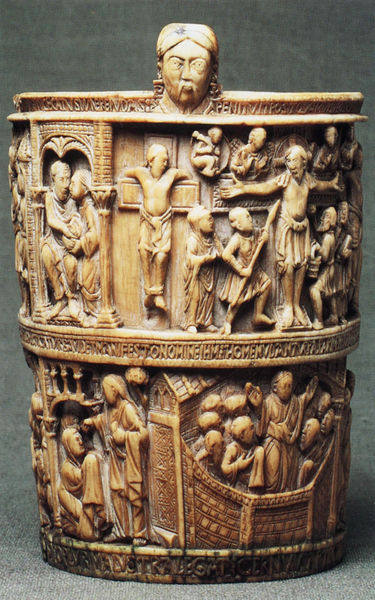
Titel: Basilewski Situla
Institution: London, Victoria and Albert Museum
Schlagwörter: kopf, nackt, menschen, fenster, holz, haus, ornament, arme, band, bibel, paar, boot, skulptur, beine, relief, farbig, hof, rand, lanze, inschrift, foto, becher, gefäß, kreuz, religion, buchstaben, fass, schnitzerei, kanzel, christus, jesus, kreuzigung, kruzifix, taufe, reliquie, taufbecken, behältnis, schitzereine, kelfenbein